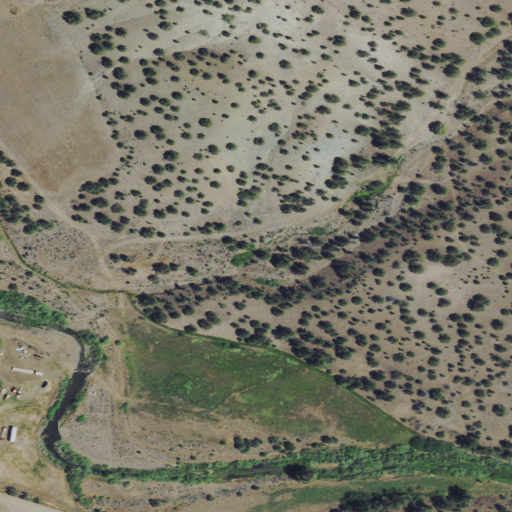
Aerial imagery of valley in Oregon named Calf Gulch containing shrub and grassland